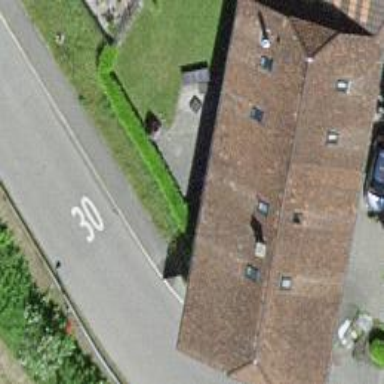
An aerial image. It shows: Residential building.